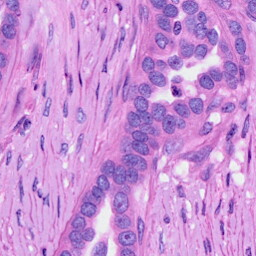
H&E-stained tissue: Ovarian